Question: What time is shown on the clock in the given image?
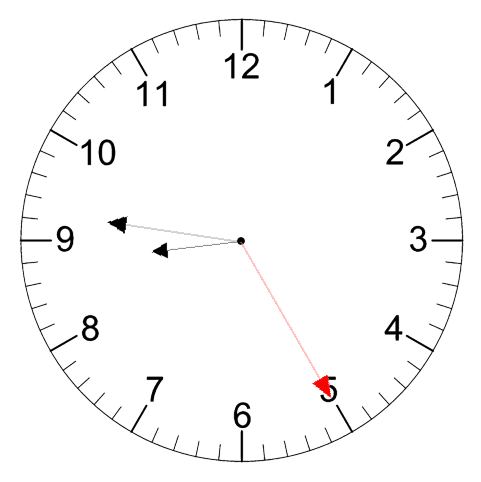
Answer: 08:46:25